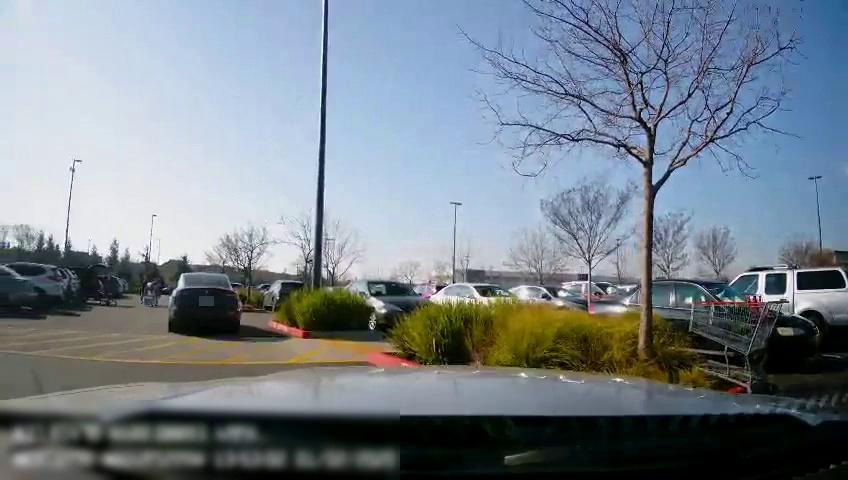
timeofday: Day
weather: Sunny
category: Drivable Space
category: Drivable Space
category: Vehicles | Car
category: Vehicles | SUV
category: Vehicles | Truck
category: Vehicles | Car
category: Vehicles | Car
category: Vehicles | SUV
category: Vehicles | SUV
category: Vehicles | Car
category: Vehicles | SUV
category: Vehicles | SUV
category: Vehicles | SUV
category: Pedestrians